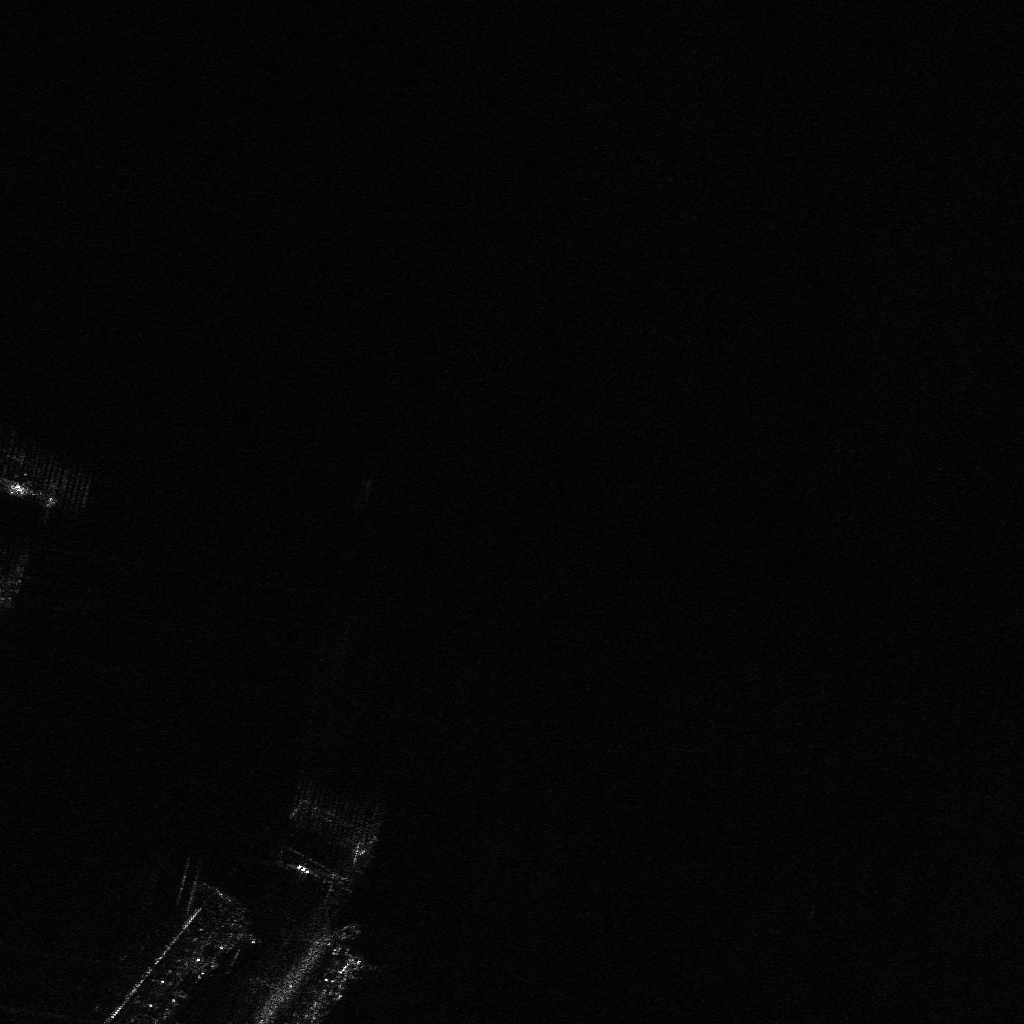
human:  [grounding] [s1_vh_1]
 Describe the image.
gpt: In the satellite image, there is  <ref>1 medium ore-oil </ref> <box>[[12, 84, 17, 106, 38]]</box> located at bottom left,  <ref>2 large container </ref> <box>[[28, 91, 32, 102, 37], [29, 92, 32, 102, 33]]</box> located at bottom,  <ref>1 medium container </ref> <box>[[0, 46, 6, 48, 15]]</box> located at left.